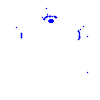
Particle: kaon